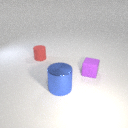
small purple rubber cube in front of small red rubber cylinder